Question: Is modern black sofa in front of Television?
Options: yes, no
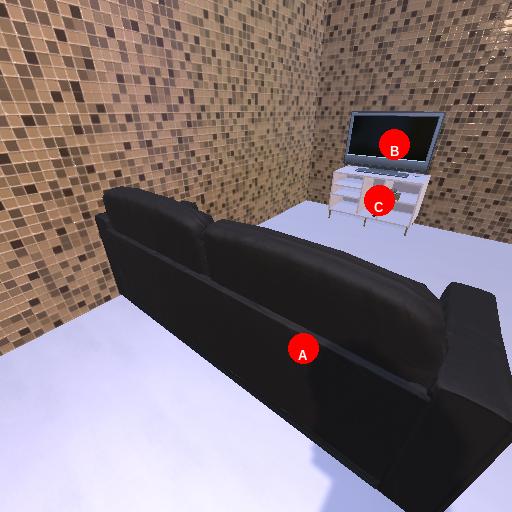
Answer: yes